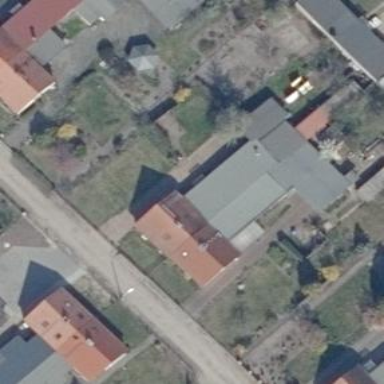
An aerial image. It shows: Semi-detached house.